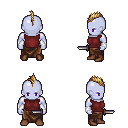
a pixel art fantasy rpg character, male body template, dark elf, purple skin, maroon sleeveless shirt, robe skirt, blonde mohawk hairstyle, white cloth bracers, brown shoes, dagger, four views (front, back, left, right), 2x2 character sprite sheet, small pixel art, hard edges, no anti-aliasing